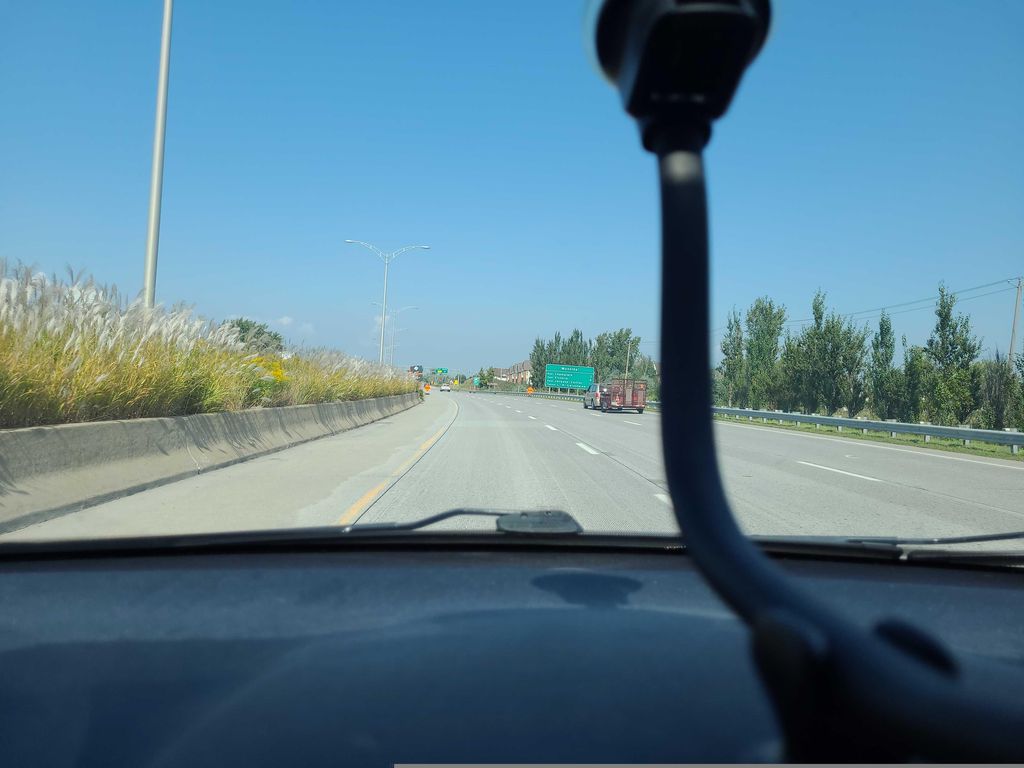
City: montreal